Question: I'd like to render a symfony form this way:

My problem concerns the radio buttons widget: I don't know how to render each choice individually, in order to display other fields between those radio buttons.
Is there a way to achieve this with symfony forms?
Thanks!
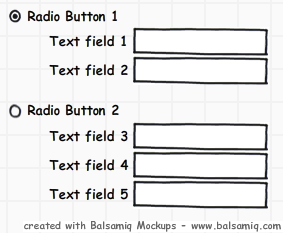
Answer: Symfony makes this a little difficult to do. You'd like a 'renderChoice( $value)' method that's callable from the view, but that would require changing or extending sfFormField.
Changing it isn't future proof, and extending it would also require you to change some symfony variable so the fields accessible in your view are instances of this new class. I don't know if that option exists.
Instead, I opted to extend sfWidgetFormSelectRadio into the following very simple class which extends 'formatChoices'. It will check if you're asking for only one option. If you are, it renders that tag and returns it, otherwise it renders normally via 'parent::'.
This lets you call from your view: '$form['field']->render(array('only_choice'=> $value))'
where '$value' is the index of the radio option you want to render:
'''
<?php
/**
* sfWidgetFormSelectRadioSingleable lets you render just one option at a time.
*
* @package symfony
* @subpackage widget
* @author Fabien Potencier <fabien.potencier@symfony-project.com>
* @version SVN: $Id: sfWidgetFormSelectRadio.class.php 27738 2010-02-08 15:07:33Z Kris.Wallsmith $
*/
class sfWidgetFormSelectRadioSingleable extends sfWidgetFormSelectRadio
{
public function formatChoices($name, $value, $choices, $attributes)
{
$onlyChoice = (!empty($attributes['only_choice'])) ? $attributes['only_choice'] : false; unset($attributes['only_choice']);
if($onlyChoice)
{
if(!isset($choices[$onlyChoice]))
throw new Exception("Option '$onlyChoice' doesn't exist.");
$key = $onlyChoice;
$option = $choices[$key];
$baseAttributes = array(
'name' => substr($name, 0, -2),
'type' => 'radio',
'value' => self::escapeOnce($key),
'id' => $id = $this->generateId($name, self::escapeOnce($key)),
);
if (strval($key) == strval($value === false ? 0 : $value))
{
$baseAttributes['checked'] = 'checked';
}
return $this->renderTag('input', array_merge($baseAttributes, $attributes));
}
else
{
return parent::formatChoices($name, $value, $choices, $attributes);
}
}
}
'''
Awkward code, but easy enough to use in practice and it won't break in the future.